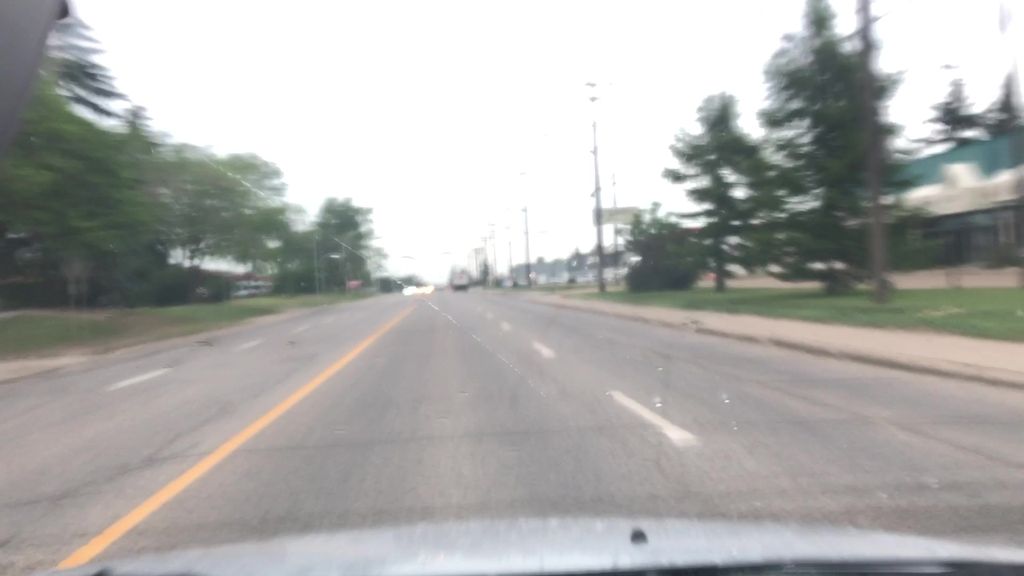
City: edmonton